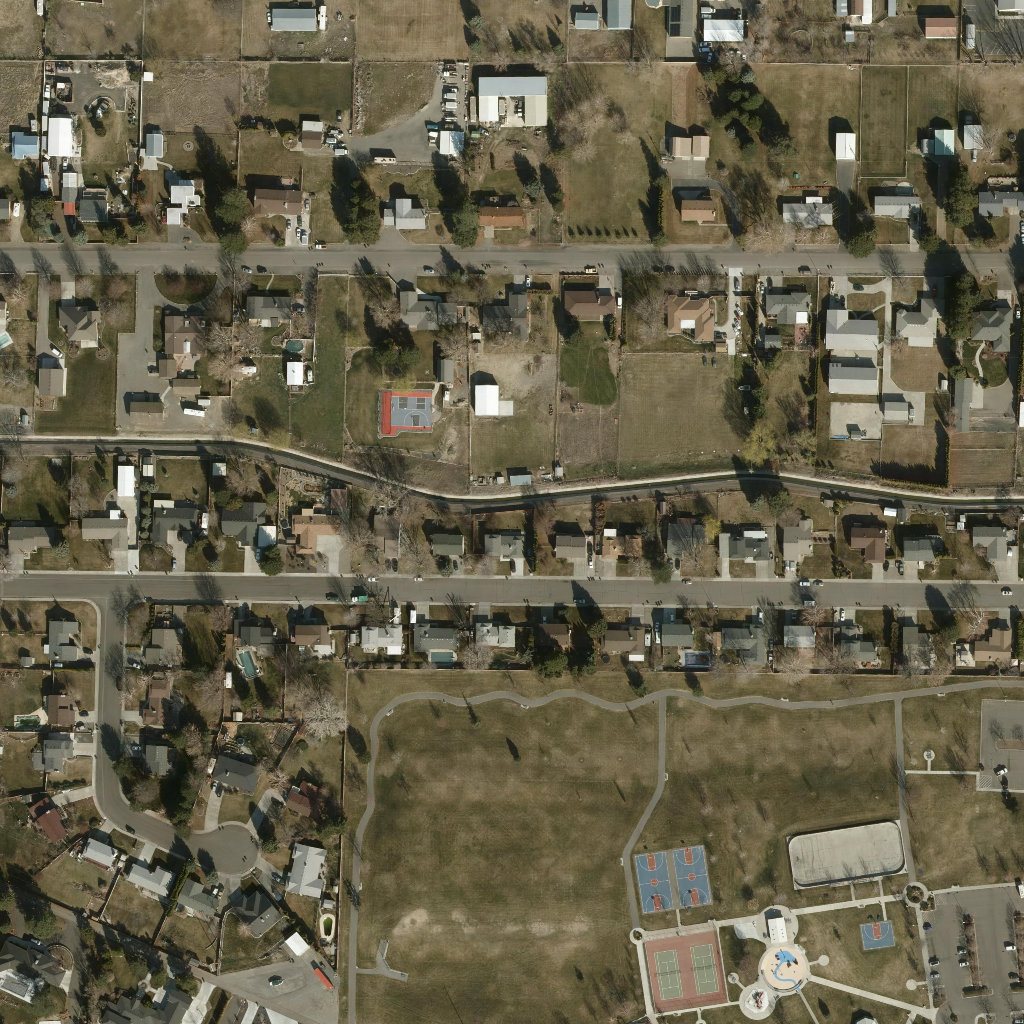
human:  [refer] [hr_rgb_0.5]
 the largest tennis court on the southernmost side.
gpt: <box>[[63, 90, 71, 99, 0]]</box>